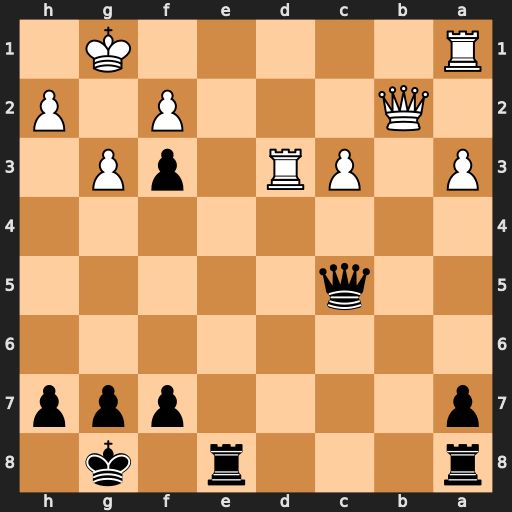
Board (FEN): r3r1k1/p4ppp/8/2q5/8/P1PR1pP1/1Q3P1P/R5K1
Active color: b
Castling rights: -
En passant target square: -
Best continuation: Re2 Qxe2 fxe2